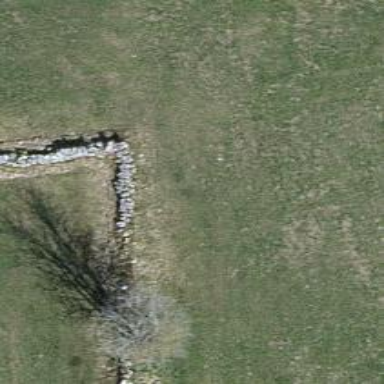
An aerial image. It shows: Dry stone wall barrier.